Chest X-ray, PA view. Patient: 28 years old, sex M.
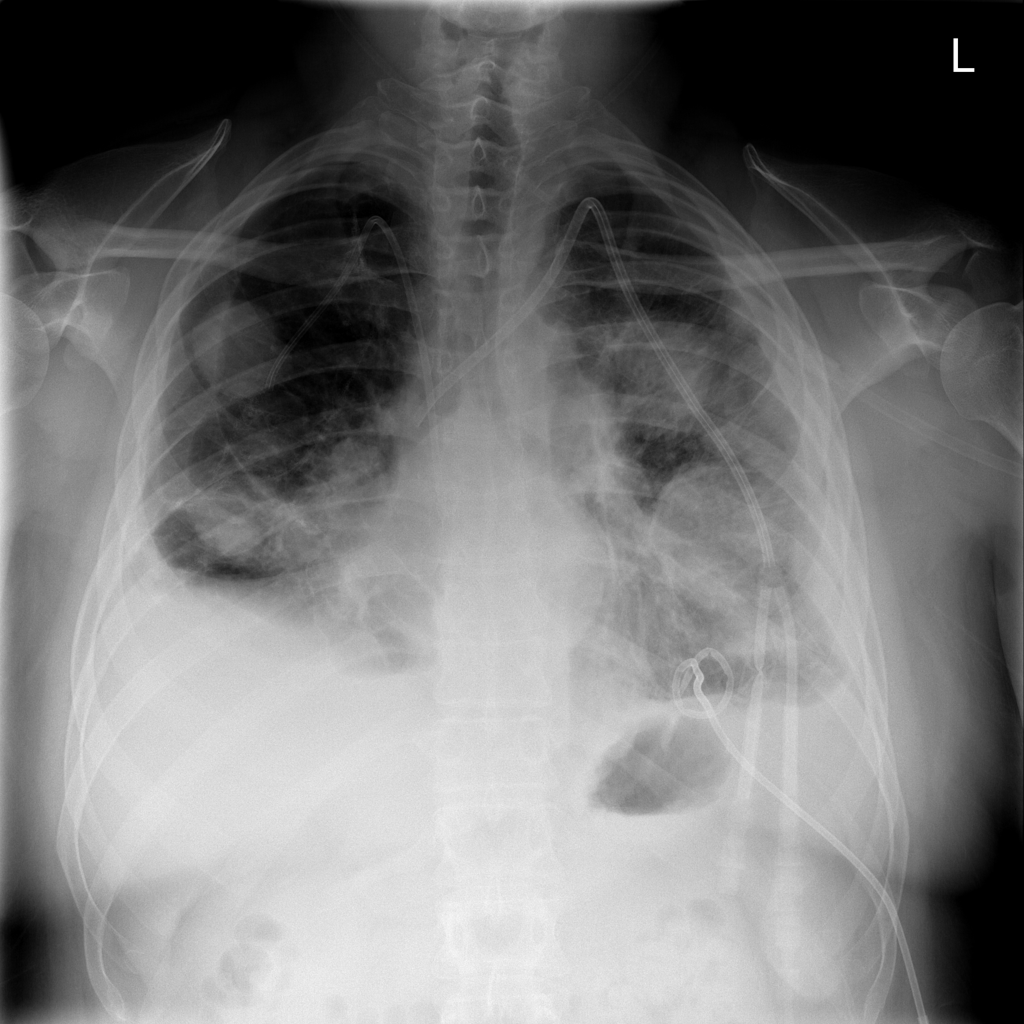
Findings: No Finding